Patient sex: F
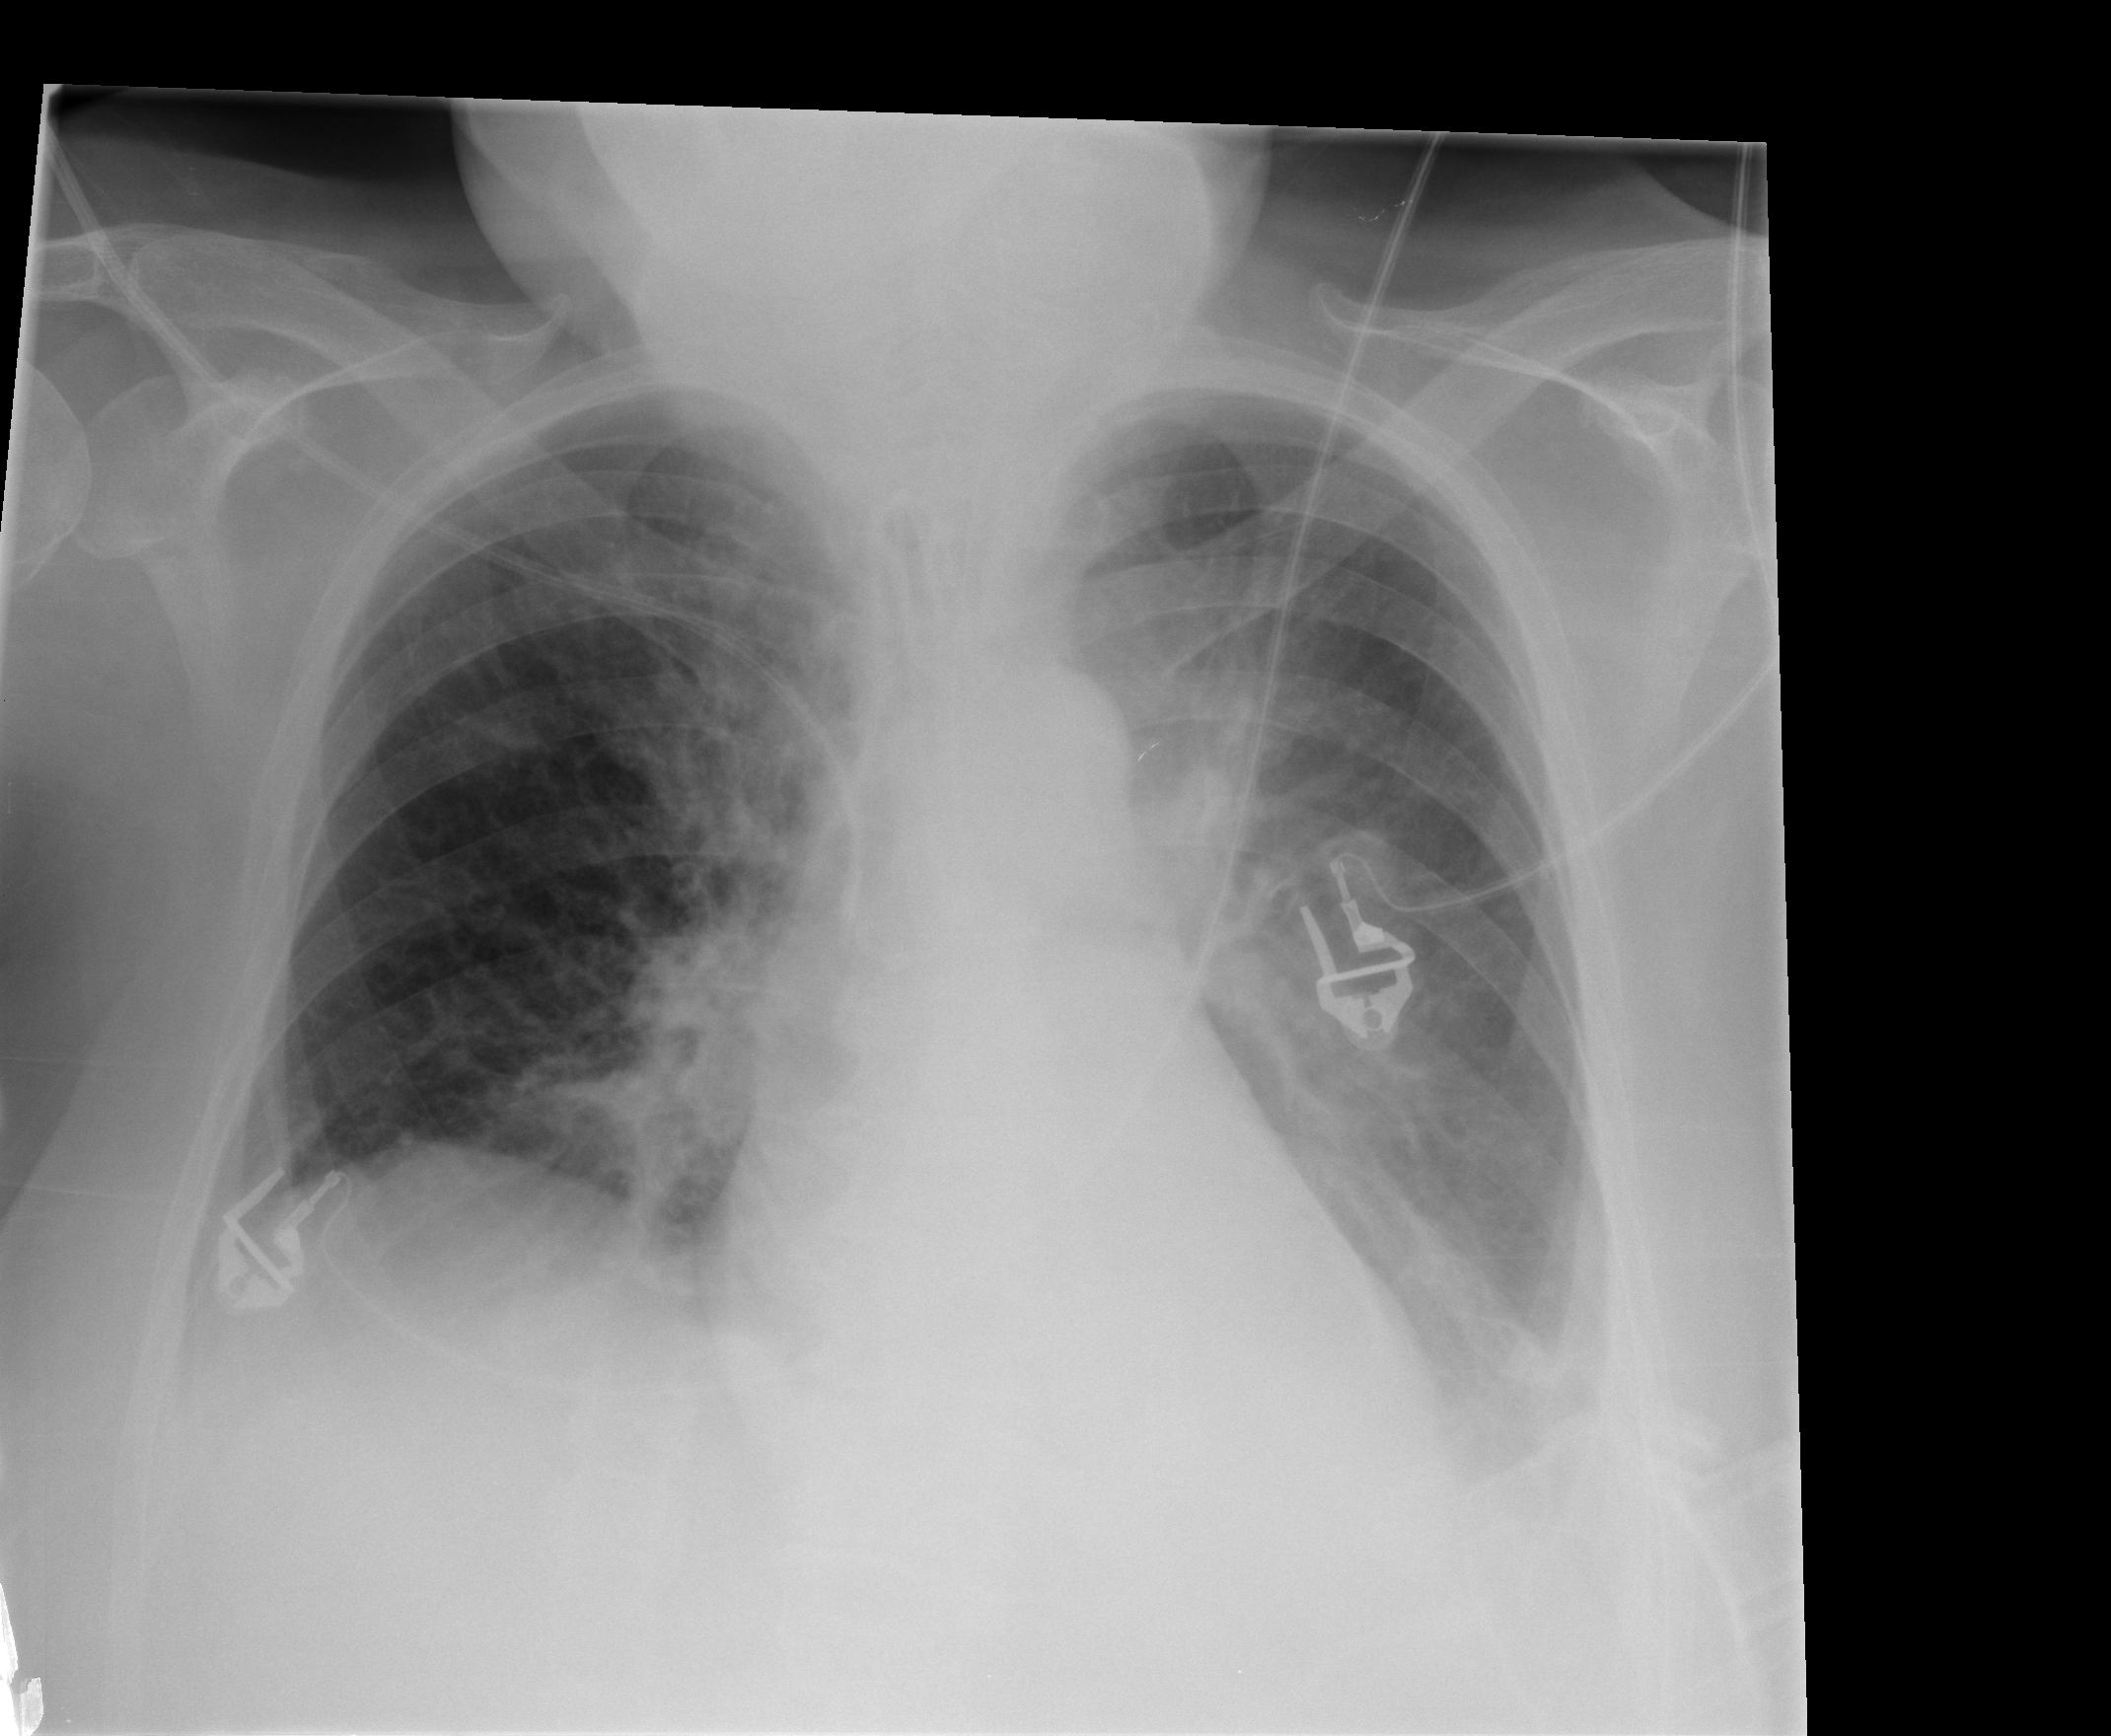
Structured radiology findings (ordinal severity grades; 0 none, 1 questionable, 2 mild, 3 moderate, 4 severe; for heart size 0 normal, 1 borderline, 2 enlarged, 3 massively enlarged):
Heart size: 0
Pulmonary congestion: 2
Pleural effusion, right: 0
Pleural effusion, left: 2
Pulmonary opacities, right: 2
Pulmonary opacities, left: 2
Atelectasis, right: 2
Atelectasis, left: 2